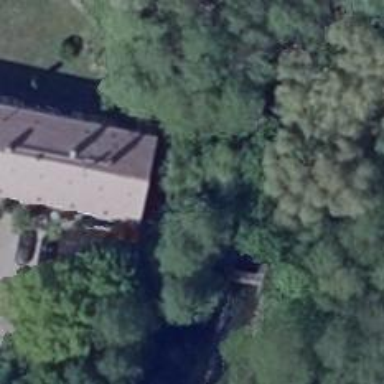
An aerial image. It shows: Watermill.